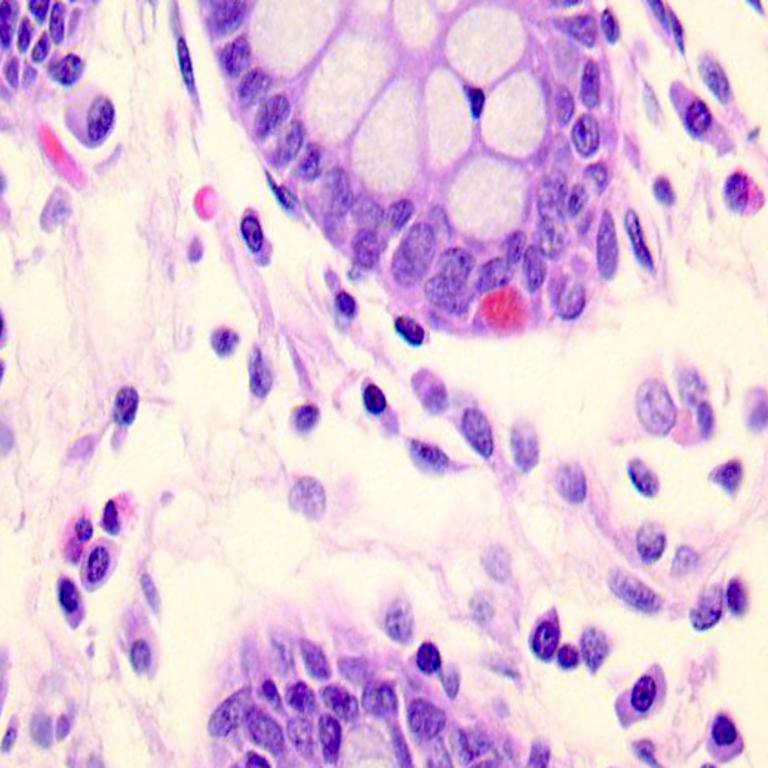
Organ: colon
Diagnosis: benign